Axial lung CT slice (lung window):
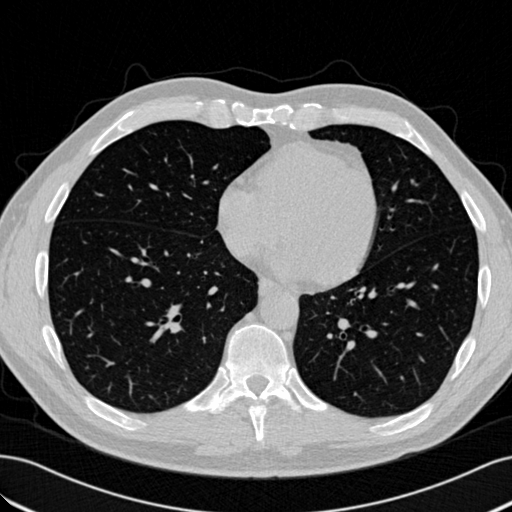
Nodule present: no